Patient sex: M
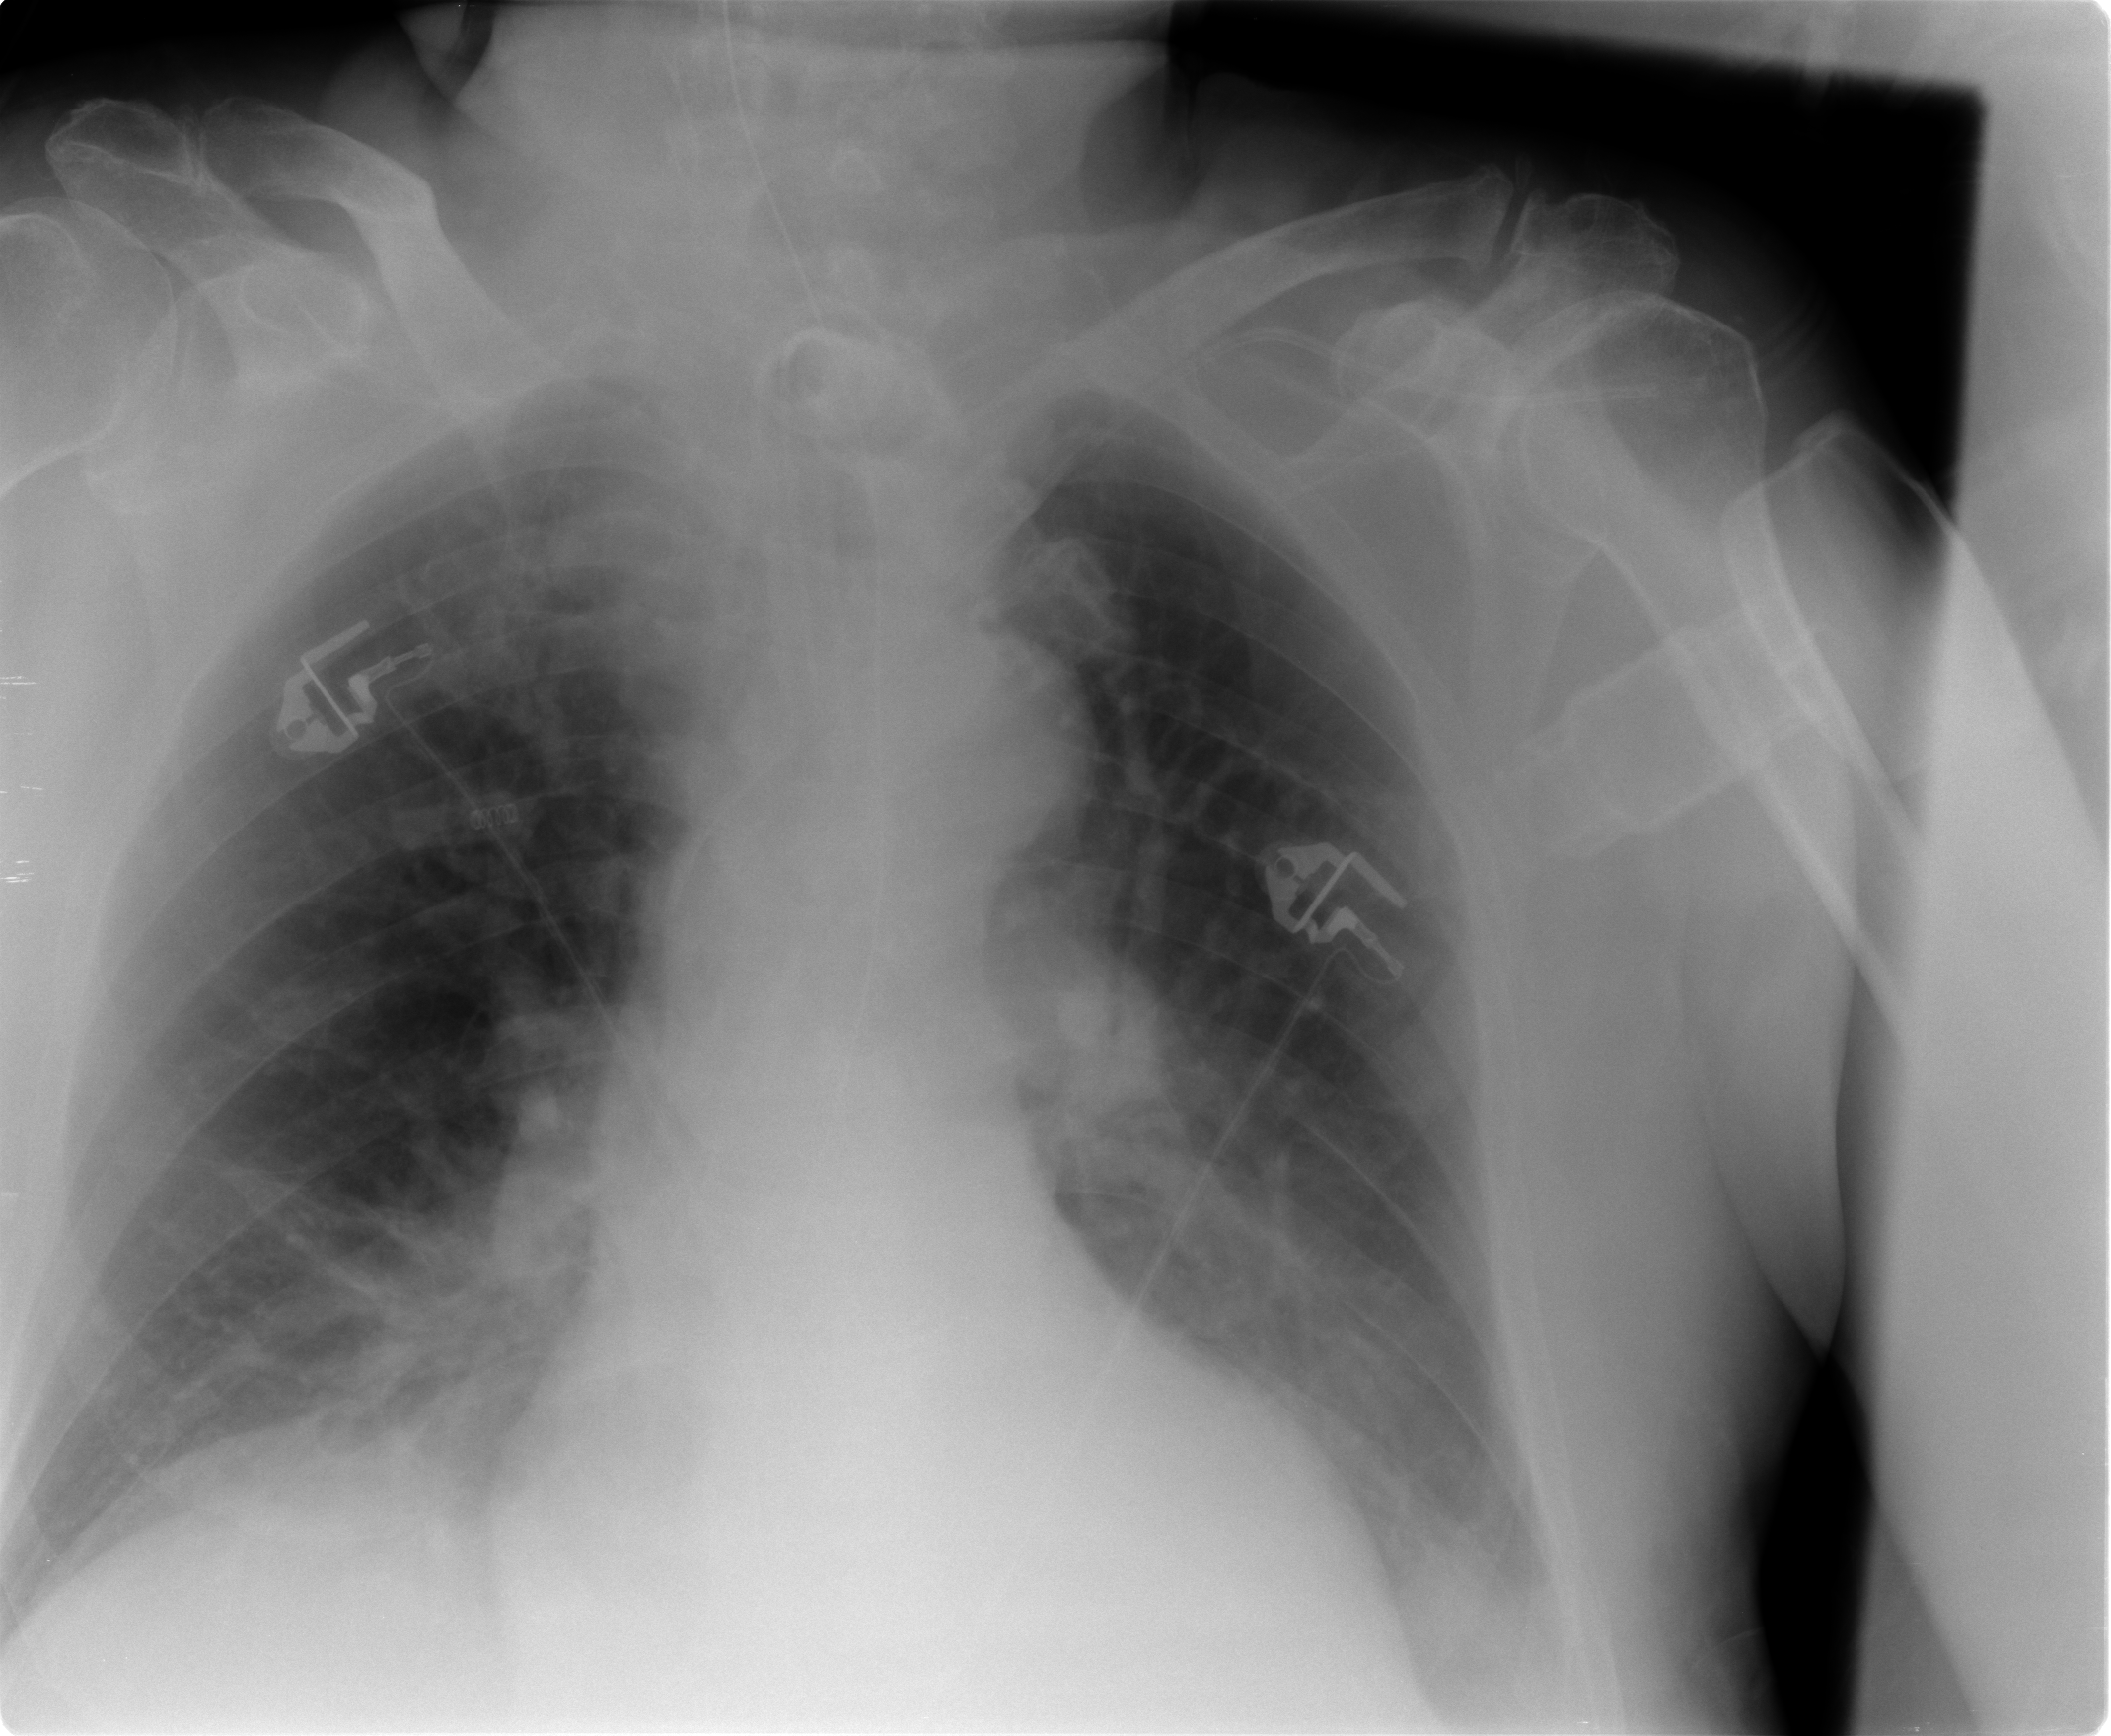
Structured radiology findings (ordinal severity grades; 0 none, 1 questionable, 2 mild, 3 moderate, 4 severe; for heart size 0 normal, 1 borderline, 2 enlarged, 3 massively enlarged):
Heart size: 0
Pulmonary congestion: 2
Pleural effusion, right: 2
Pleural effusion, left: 2
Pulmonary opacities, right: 0
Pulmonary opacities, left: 0
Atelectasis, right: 2
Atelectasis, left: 2